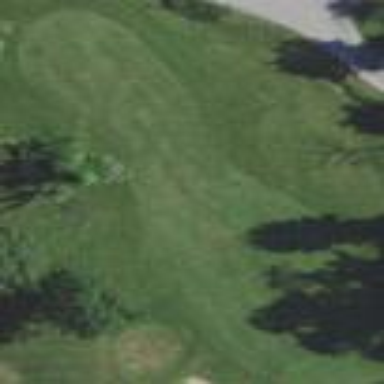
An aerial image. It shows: Grassy area designated as golf fairway.